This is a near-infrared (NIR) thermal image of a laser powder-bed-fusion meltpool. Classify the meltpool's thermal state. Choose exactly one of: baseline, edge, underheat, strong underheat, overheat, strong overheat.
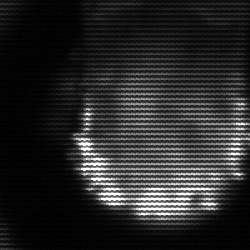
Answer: baseline